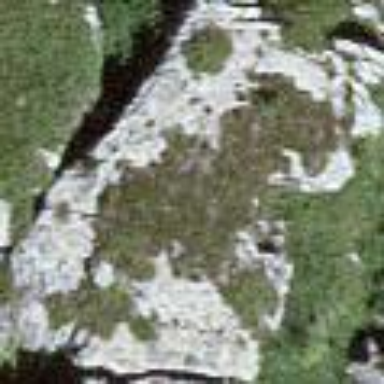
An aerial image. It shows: Landscape dominated by bare rock.